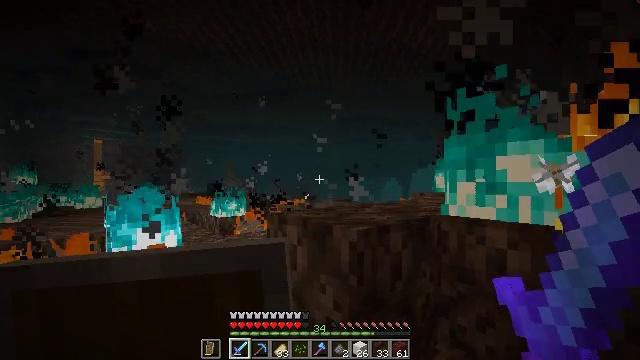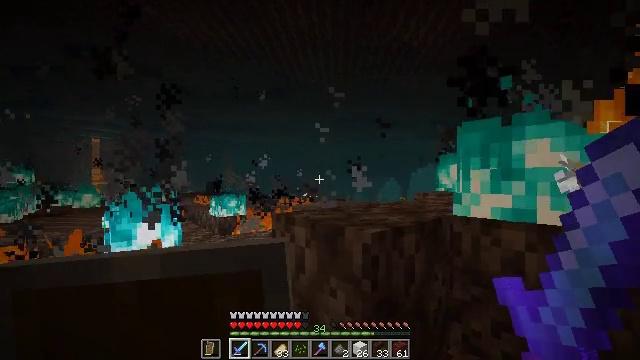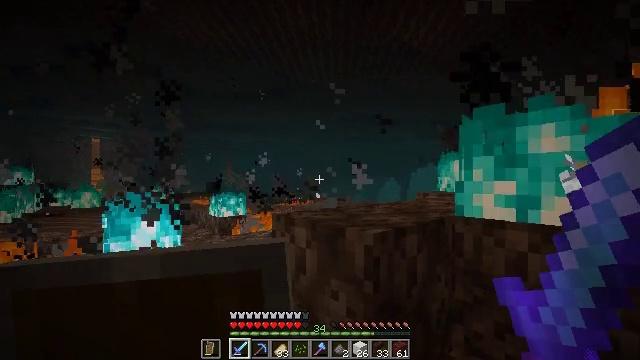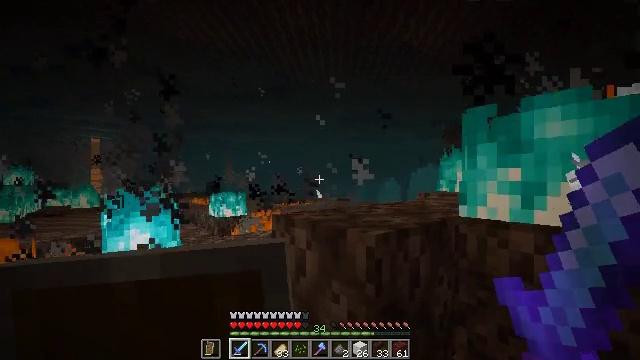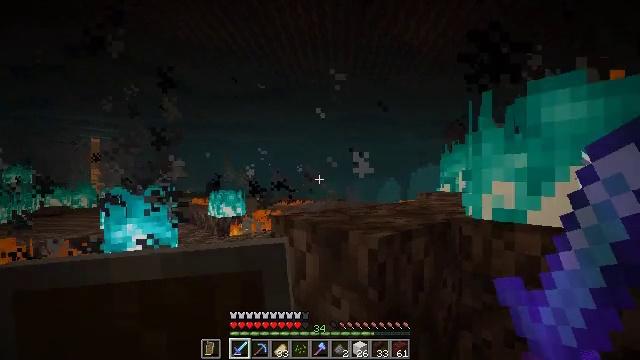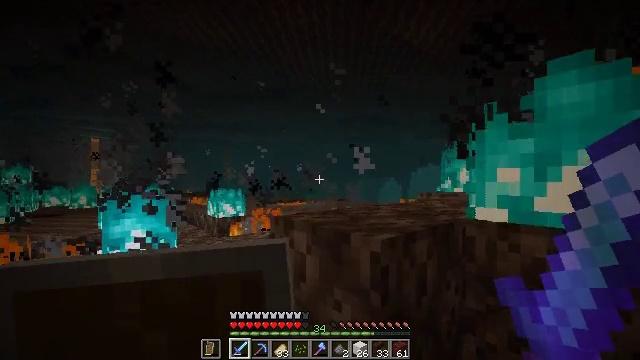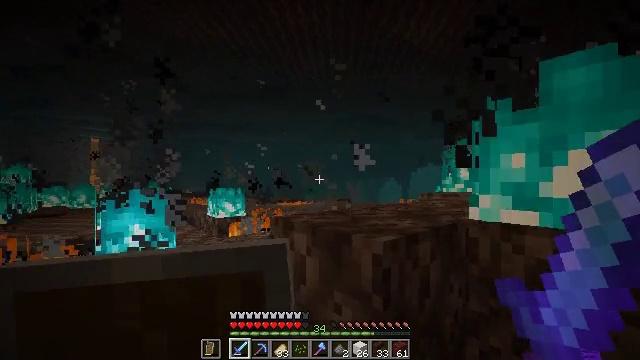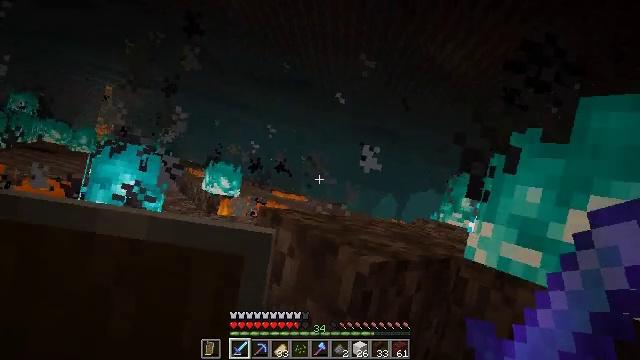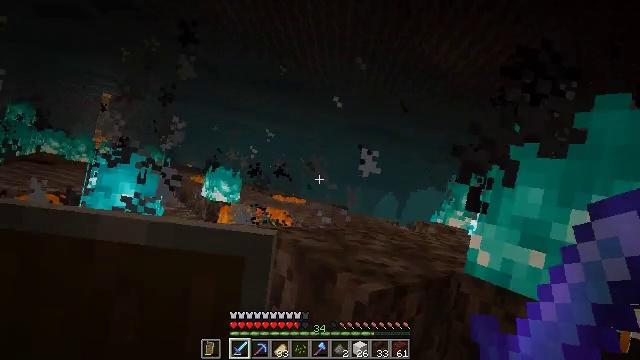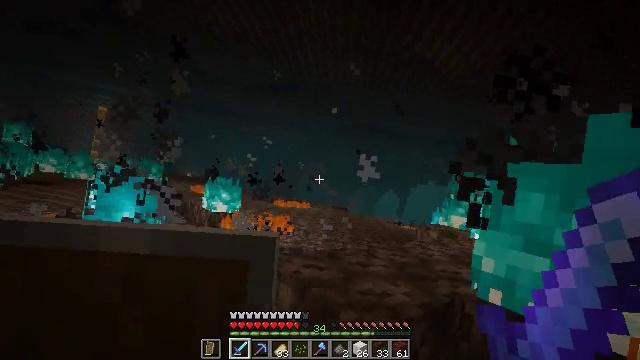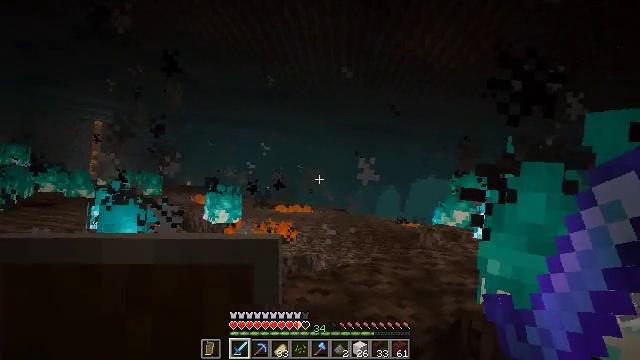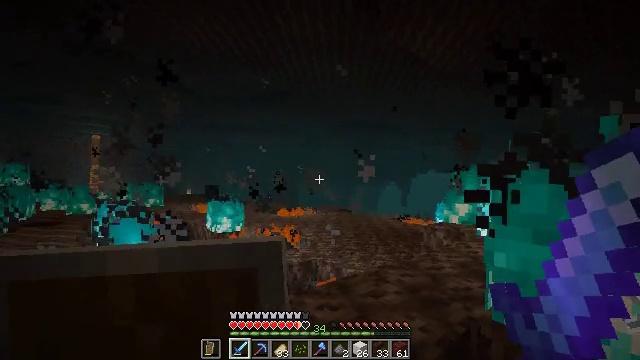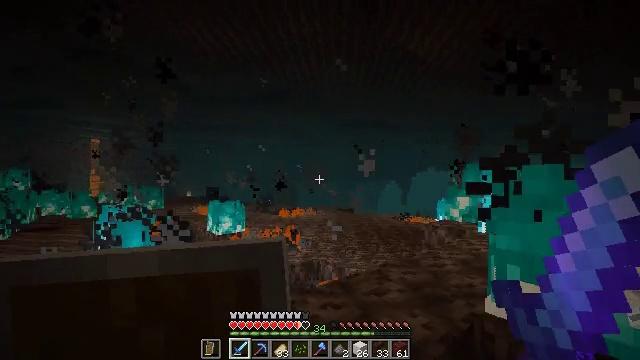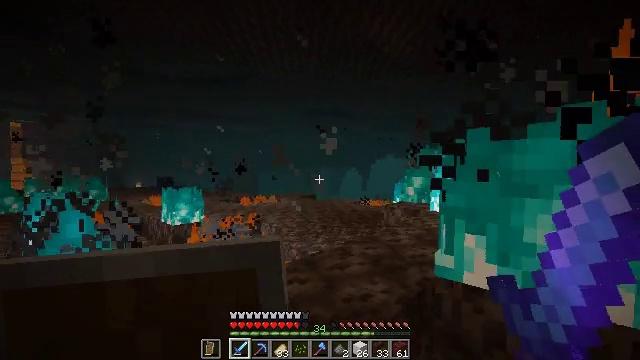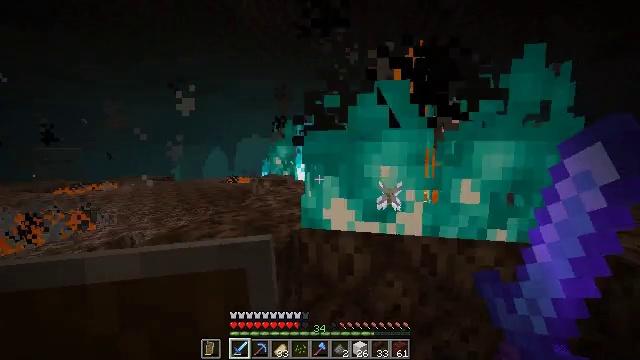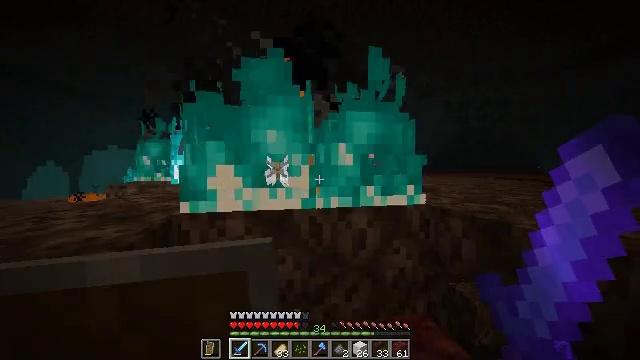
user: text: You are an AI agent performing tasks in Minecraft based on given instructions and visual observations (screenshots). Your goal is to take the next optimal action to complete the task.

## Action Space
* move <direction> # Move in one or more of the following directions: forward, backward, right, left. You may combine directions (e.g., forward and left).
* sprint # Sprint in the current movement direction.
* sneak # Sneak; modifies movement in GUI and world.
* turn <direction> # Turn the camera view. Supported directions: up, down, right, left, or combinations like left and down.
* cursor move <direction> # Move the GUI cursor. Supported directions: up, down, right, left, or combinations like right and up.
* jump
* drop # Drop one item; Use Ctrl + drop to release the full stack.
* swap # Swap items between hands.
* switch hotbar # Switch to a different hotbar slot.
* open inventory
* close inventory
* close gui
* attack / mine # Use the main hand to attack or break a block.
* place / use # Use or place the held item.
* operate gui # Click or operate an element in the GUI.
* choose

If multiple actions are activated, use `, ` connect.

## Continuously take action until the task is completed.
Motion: motion action
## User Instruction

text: Mine the block under the soul fire.
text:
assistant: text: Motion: move forward and move left, sneak
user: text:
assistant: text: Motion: move forward, sneak
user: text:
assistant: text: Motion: move forward, sneak
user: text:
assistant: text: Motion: move forward, sneak
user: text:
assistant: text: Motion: move forward, sneak
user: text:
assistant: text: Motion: move forward, sneak
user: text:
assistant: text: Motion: move forward, sneak
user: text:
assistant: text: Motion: move forward, sneak
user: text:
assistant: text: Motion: sneak
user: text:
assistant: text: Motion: move back, sneak
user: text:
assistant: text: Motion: move back, sneak
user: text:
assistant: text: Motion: move back, sneak
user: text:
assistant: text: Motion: move back and move left, sneak, turn right and down
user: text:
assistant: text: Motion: move back and move left, sneak, turn right and down
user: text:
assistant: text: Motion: move back and move left, sneak, turn right and up
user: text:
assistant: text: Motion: move right, sneak, turn right and up
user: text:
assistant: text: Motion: move right, sneak
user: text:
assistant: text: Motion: move forward and move right, sneak
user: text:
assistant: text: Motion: move forward and move right, sneak
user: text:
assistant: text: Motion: move forward and move right, sneak
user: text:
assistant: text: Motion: move forward, sneak
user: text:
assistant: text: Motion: move forward, sneak
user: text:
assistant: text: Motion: move forward, sneak
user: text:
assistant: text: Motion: move forward, turn left and up
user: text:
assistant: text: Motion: move forward, turn left and up
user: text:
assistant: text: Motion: move forward, turn left
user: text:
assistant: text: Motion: move forward, turn left
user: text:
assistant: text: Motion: move forward
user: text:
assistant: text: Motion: move forward
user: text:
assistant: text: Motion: move forward